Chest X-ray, PA view. Patient: 39 years old, sex F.
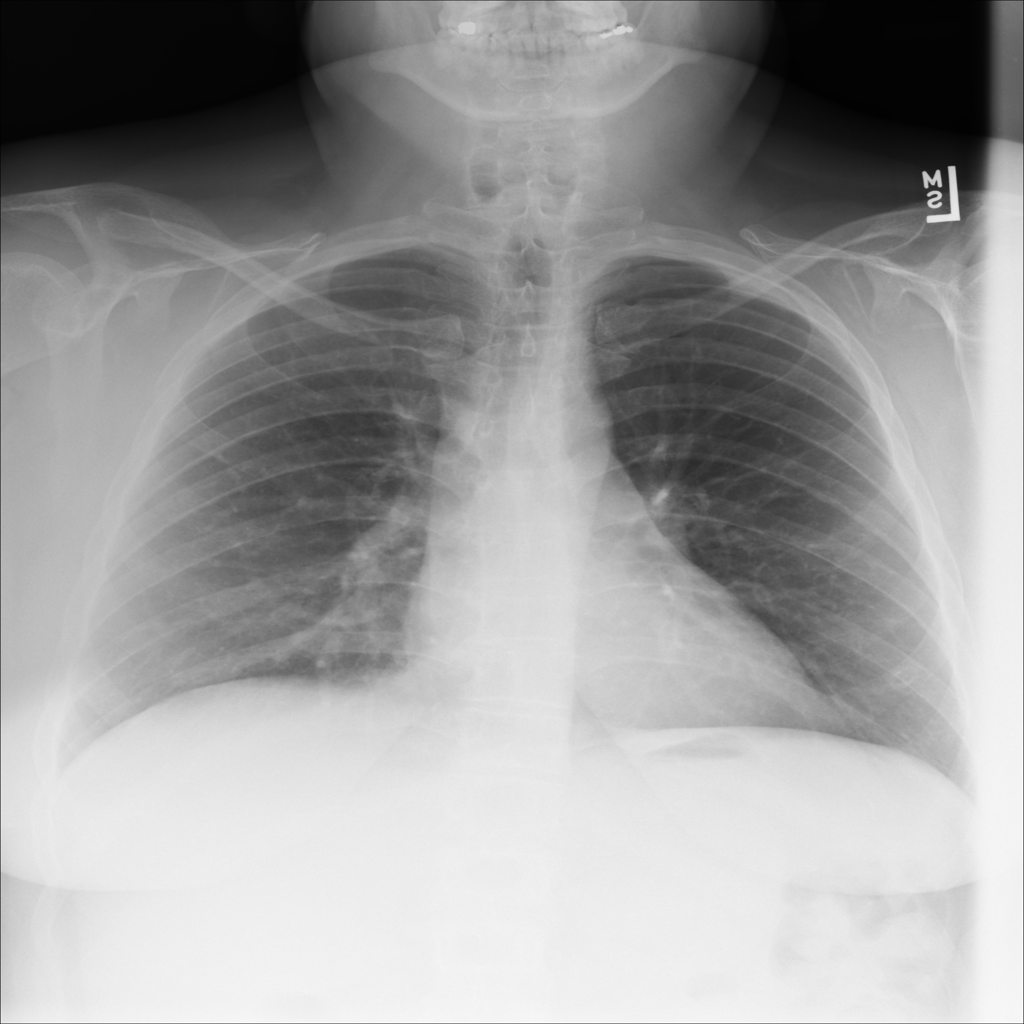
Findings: No Finding